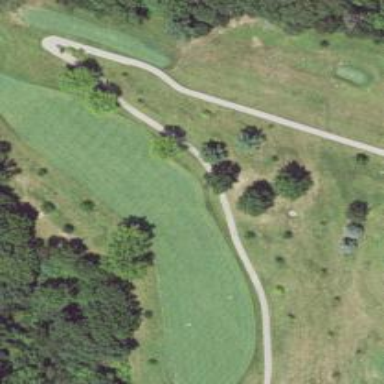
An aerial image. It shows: Golf hole.